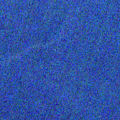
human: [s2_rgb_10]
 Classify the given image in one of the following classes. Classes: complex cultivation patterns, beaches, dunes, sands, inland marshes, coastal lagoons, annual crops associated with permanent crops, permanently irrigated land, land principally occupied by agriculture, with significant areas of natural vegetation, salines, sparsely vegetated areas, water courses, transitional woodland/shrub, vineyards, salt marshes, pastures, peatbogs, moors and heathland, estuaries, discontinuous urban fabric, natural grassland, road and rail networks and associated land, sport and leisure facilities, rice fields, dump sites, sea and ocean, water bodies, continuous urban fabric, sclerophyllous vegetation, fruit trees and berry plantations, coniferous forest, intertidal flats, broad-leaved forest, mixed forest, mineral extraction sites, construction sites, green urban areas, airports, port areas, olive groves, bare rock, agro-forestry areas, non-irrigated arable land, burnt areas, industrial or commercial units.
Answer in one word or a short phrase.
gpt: water bodies